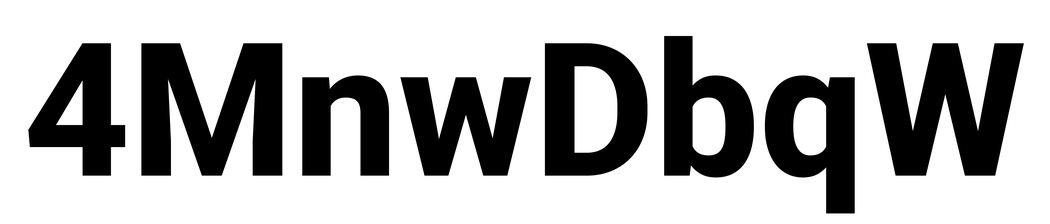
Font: Roboto_ExtraBold